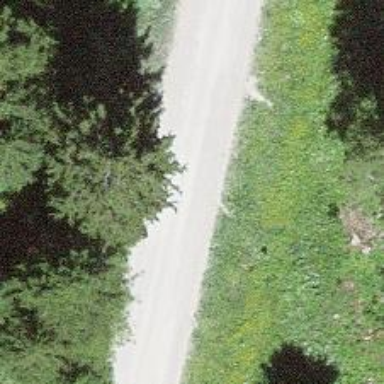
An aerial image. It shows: Unpaved unclassified road.